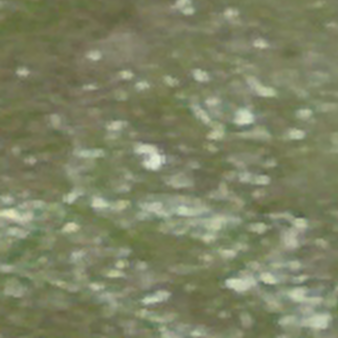
Label: other